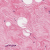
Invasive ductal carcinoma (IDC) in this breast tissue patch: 0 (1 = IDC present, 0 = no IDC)